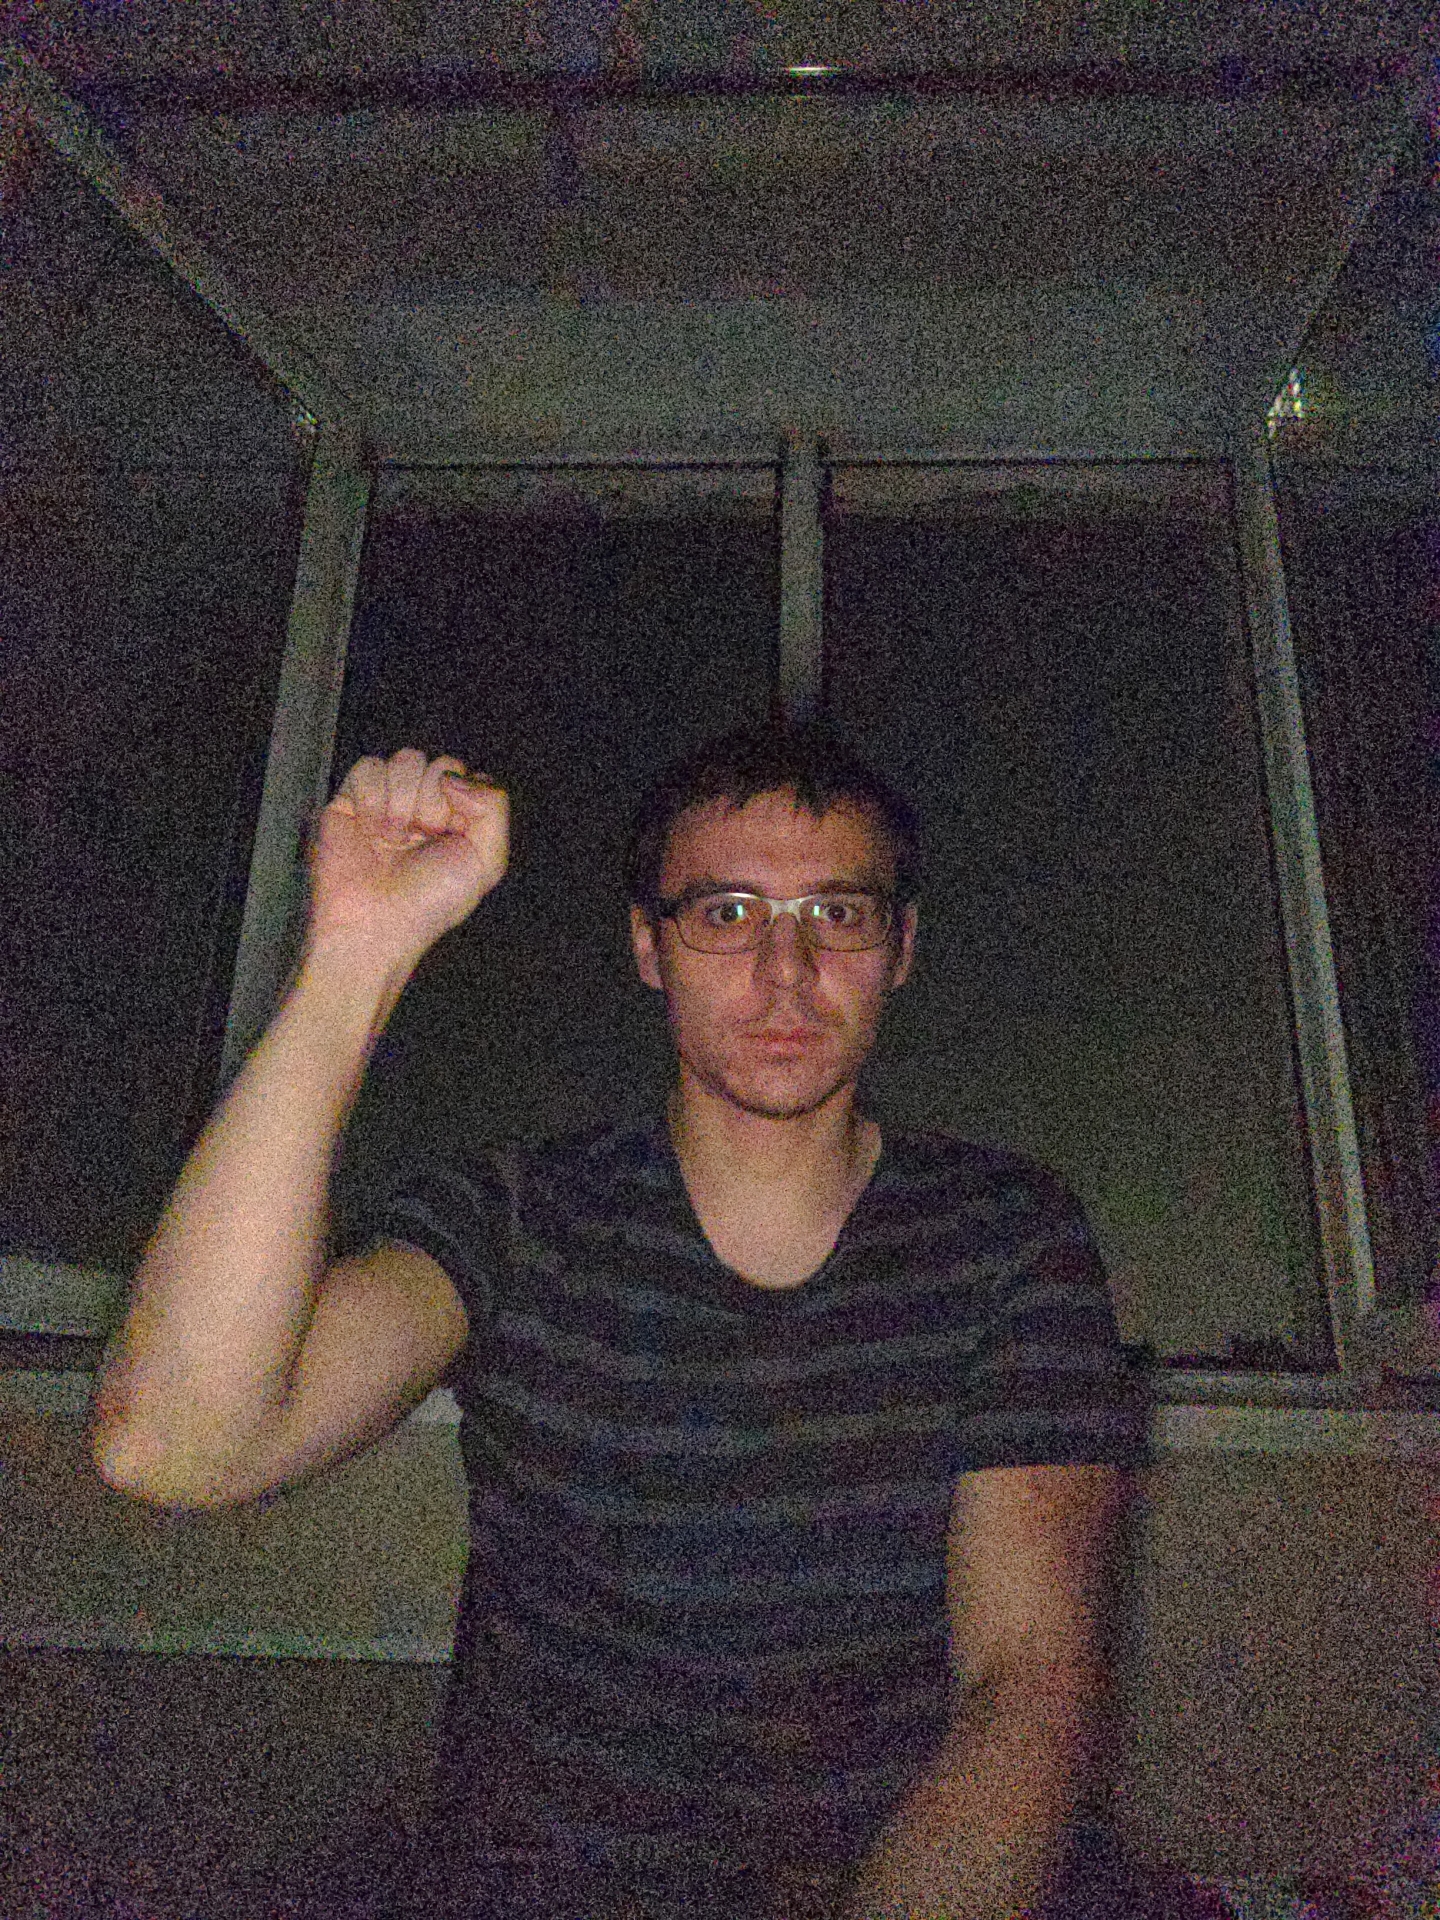
Label: noise